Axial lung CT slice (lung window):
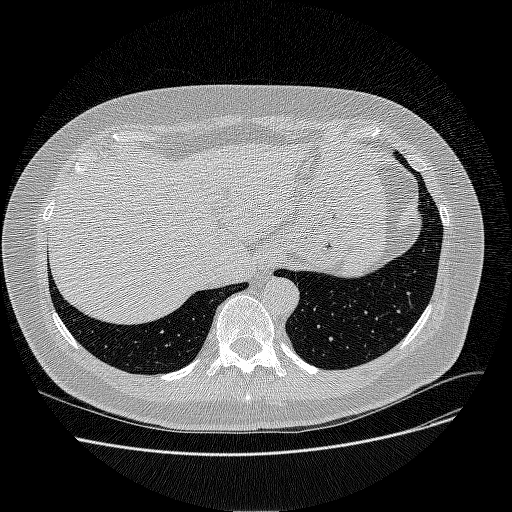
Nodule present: no